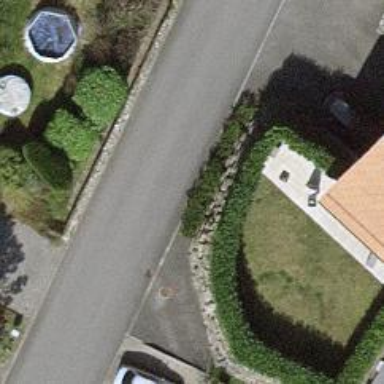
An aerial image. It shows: Residential road.